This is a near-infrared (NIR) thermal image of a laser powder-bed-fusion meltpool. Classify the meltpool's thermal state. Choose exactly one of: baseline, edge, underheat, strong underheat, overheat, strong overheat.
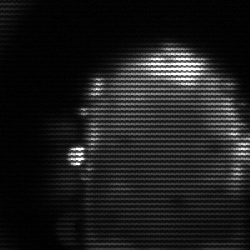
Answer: baseline